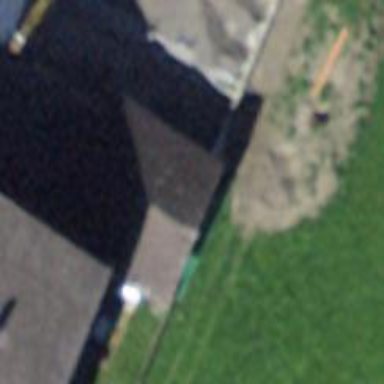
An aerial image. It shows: Shed.